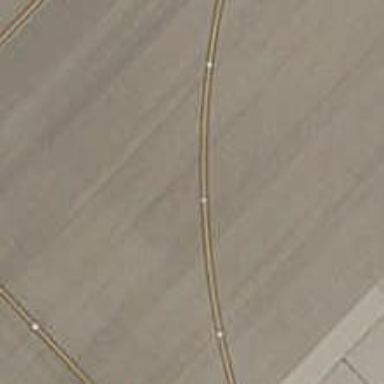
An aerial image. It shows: Image of taxiway at airport.